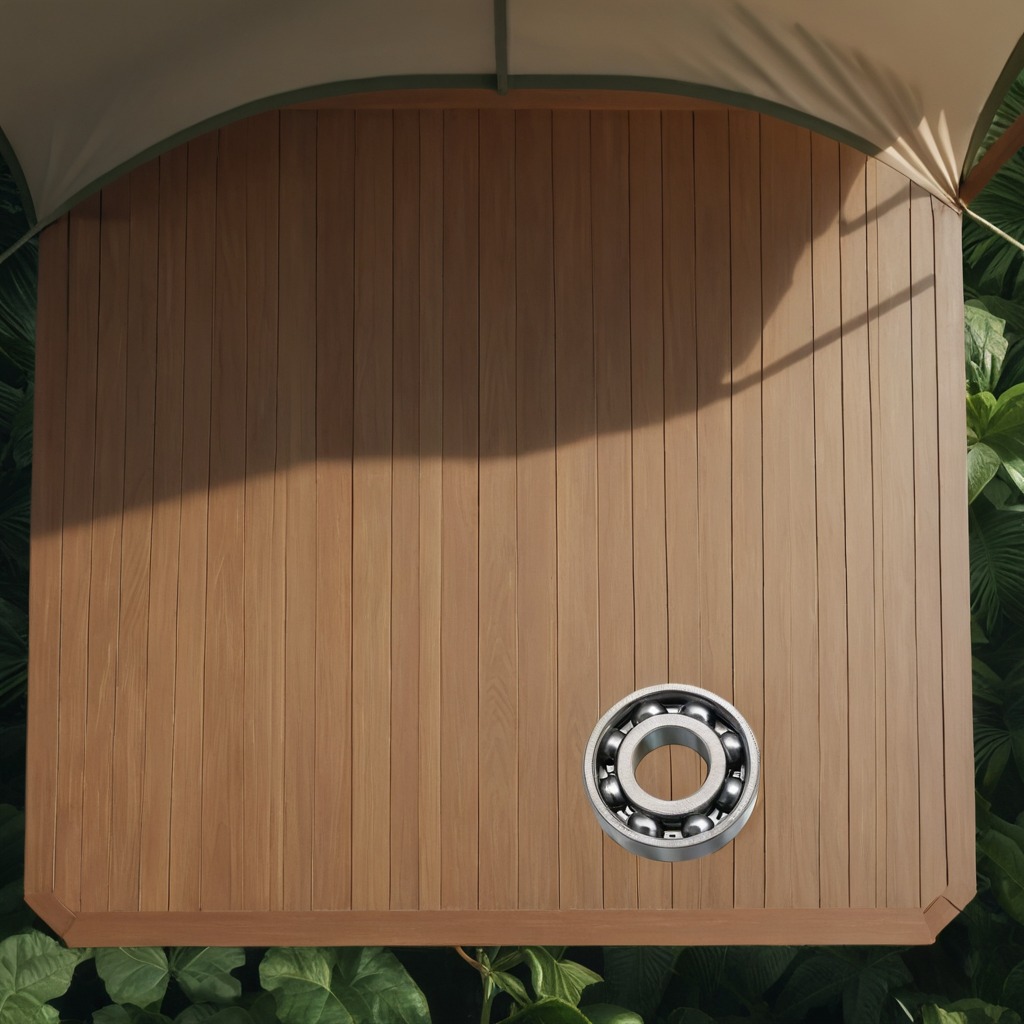
A metal ball bearing lies on the wooden table.